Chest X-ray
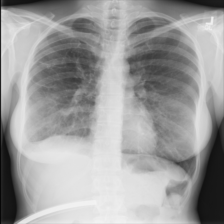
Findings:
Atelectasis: negative
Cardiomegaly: negative
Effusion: positive
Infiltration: negative
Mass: negative
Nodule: negative
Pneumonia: negative
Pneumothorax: negative
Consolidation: negative
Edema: negative
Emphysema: negative
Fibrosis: negative
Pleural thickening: negative
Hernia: negative